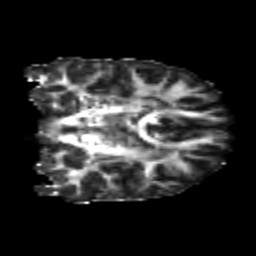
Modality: FA
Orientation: coronal
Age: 21
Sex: male
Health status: healthy
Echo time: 0.074 s